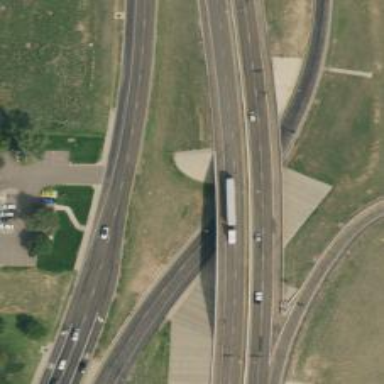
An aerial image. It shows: Secondary road bridge crossing expressway.